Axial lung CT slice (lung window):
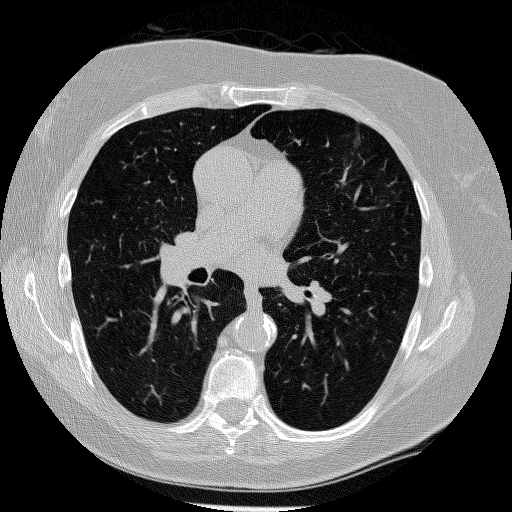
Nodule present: no